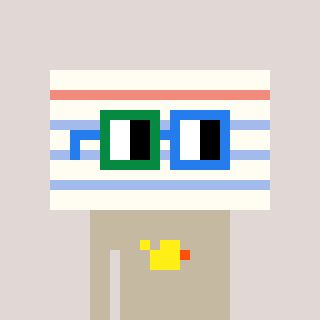
a pixel art character with square green and blue glasses, a empty notebook page-shaped head and a bege-colored body on a warm background